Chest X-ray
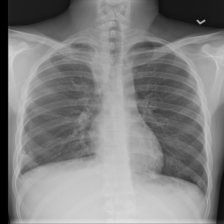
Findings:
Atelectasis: negative
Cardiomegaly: negative
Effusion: negative
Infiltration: negative
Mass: negative
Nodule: negative
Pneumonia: negative
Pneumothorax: negative
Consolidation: negative
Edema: negative
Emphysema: negative
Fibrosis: negative
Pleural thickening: negative
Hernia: negative